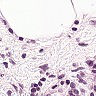
Metastatic tissue present: no